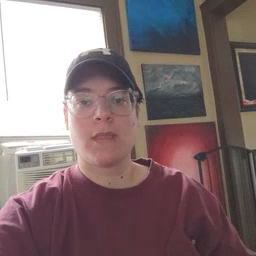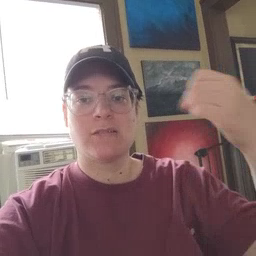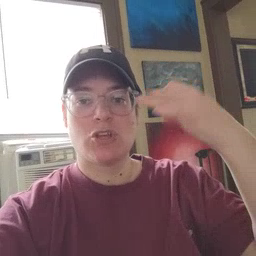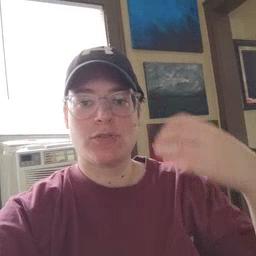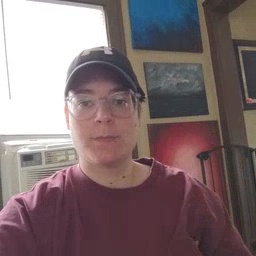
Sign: shower